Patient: sex M, age 45
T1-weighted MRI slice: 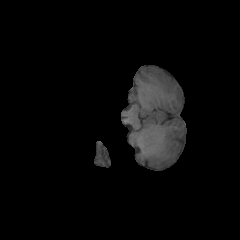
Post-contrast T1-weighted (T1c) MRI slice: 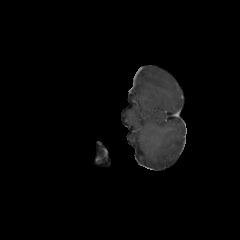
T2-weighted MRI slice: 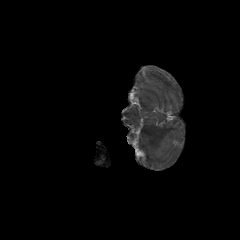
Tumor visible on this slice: no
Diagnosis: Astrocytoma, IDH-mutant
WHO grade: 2